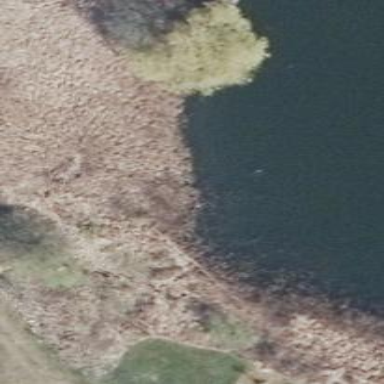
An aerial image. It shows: Wetland area characterized by wet meadow.